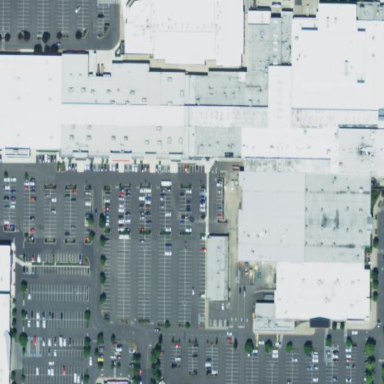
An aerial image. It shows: Retail area.